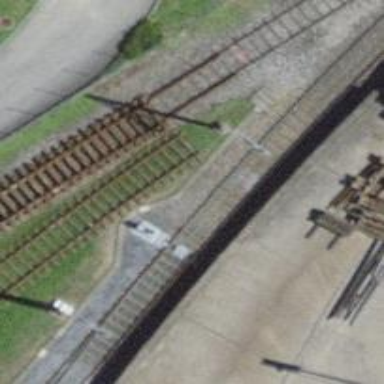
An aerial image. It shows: Railway yard in service.